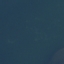
Label: SeaLake